Question: Ok, so basically what I need is that when I select some text in an '<input>' or in a '<textarea>', a tooltip appears with two buttons, and then get the selected text in a Javascript variable.
The image below is an example of what I need:

'''
var selectedText = "s is an in"
'''
I'm using <URL> for manipulating selections in '<input>' and '<textarea>', the problem is that I can't manage to popup the tooltip and get the selected text in a JS variable I select the text with the cursor.
Any suggestions on how to achieve this?
Thanks in advance.
## UPDATE:
Thanks to Todd answer, I'm sharing what I was trying to achieve:
<URL>
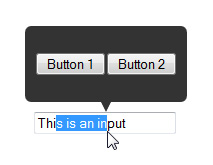
Answer: This seems to work
'''
$('input, textarea').powerTip({ manual: true }); // have to prevent default plugin
$('input, textarea').on({
'select': function() {
var selectedText = window.getSelection().toString();
$(this).powertip('show');
},
'blur': function() {
$.powerTip.hide();
}
});
'''